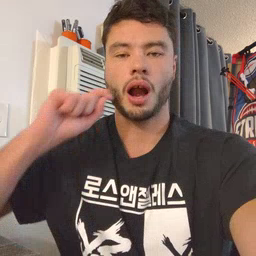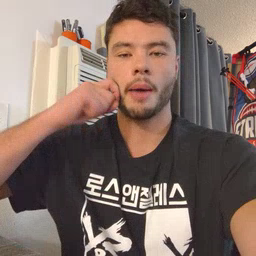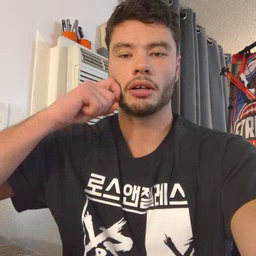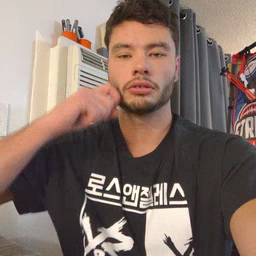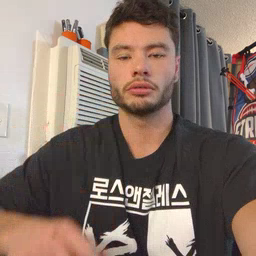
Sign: apple